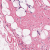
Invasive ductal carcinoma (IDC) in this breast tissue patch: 0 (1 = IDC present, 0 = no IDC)